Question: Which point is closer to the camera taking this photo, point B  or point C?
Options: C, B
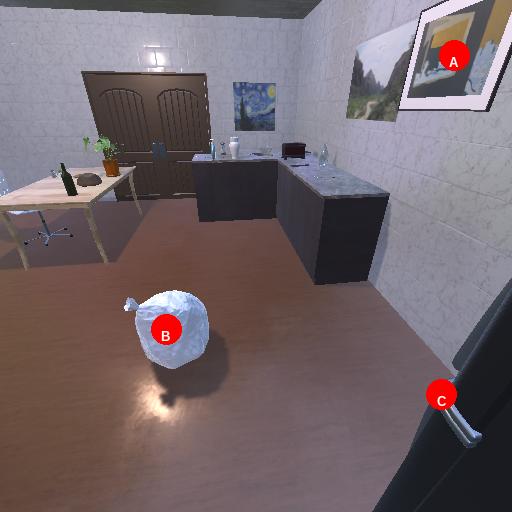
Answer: C